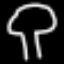
Label: mushroom